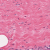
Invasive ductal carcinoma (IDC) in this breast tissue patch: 0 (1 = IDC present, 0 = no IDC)